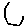
Label: hexagon